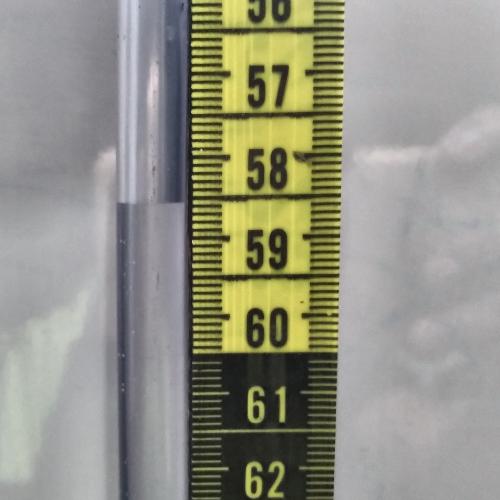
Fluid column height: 58.6 cm